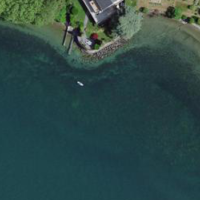
EUNIS habitat code: 14
Species observed at this site:
Erigeron karvinskianus